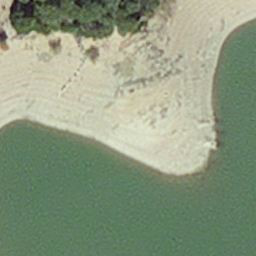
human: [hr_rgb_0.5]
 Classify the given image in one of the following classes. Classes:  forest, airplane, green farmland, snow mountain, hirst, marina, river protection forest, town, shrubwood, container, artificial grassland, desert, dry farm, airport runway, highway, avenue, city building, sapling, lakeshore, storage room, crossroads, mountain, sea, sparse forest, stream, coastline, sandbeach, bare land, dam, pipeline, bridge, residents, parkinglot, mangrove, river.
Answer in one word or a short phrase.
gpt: hirst